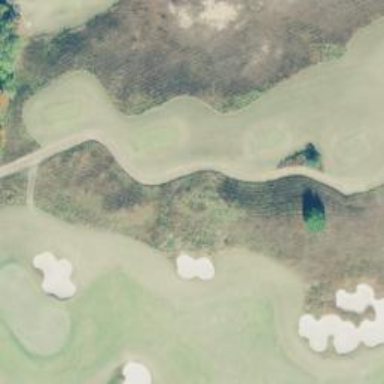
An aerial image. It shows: Path for both roads and golfers.